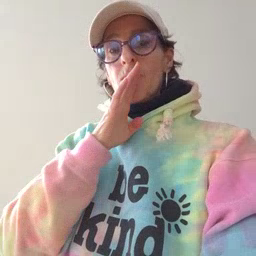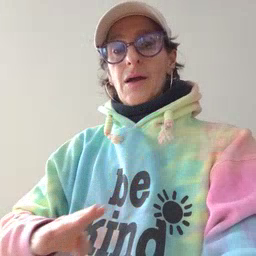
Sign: quiet